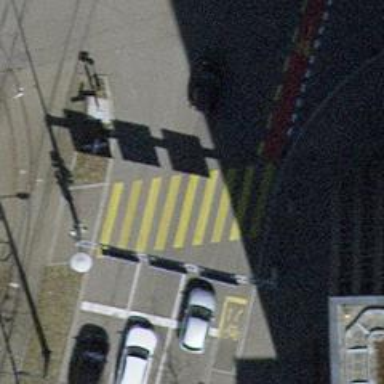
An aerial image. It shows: Secondary road with asphalt surface and dedicated cycle lane.